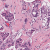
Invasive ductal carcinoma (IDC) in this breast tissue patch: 1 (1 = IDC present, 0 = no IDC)